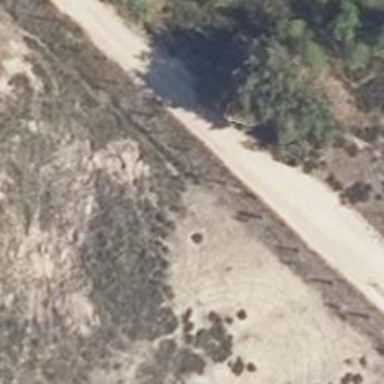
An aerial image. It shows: Sandy track road with grade 4 track type.